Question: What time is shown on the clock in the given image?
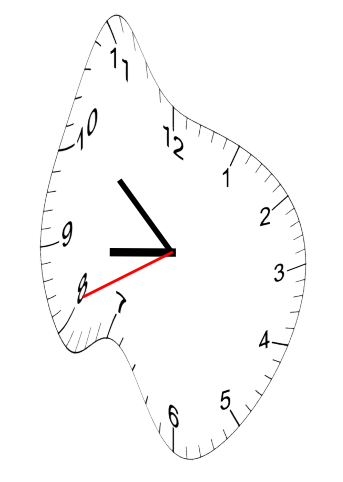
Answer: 08:51:41